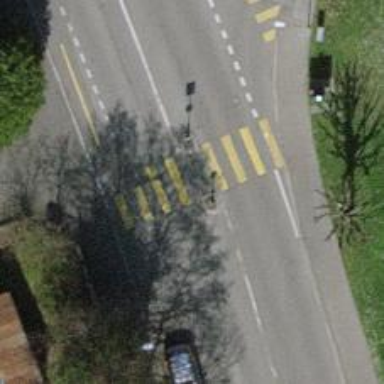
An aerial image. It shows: Uncontrolled crossing with zebra marking and crossing island.